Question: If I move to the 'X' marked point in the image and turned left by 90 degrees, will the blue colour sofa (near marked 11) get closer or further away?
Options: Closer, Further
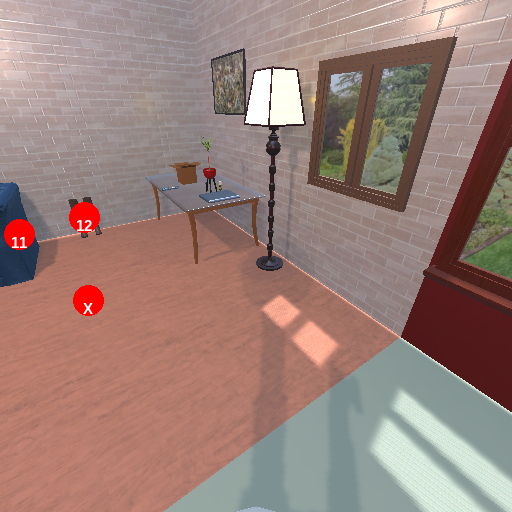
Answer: Closer